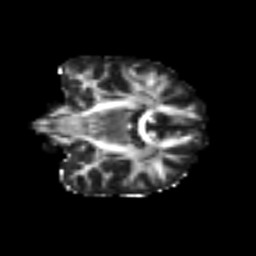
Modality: FA
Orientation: coronal
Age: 46
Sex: female
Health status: ill
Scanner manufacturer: siemens
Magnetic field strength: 3 T
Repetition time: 8.7 s
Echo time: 0.11 s